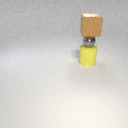
large yellow rubber cylinder below large brown rubber cube